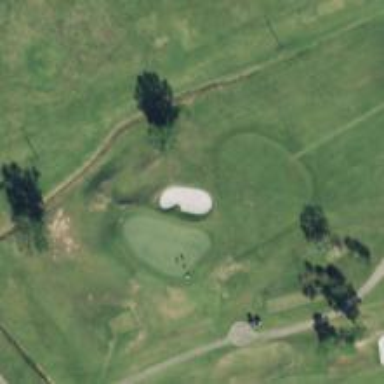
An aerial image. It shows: Golf hole.